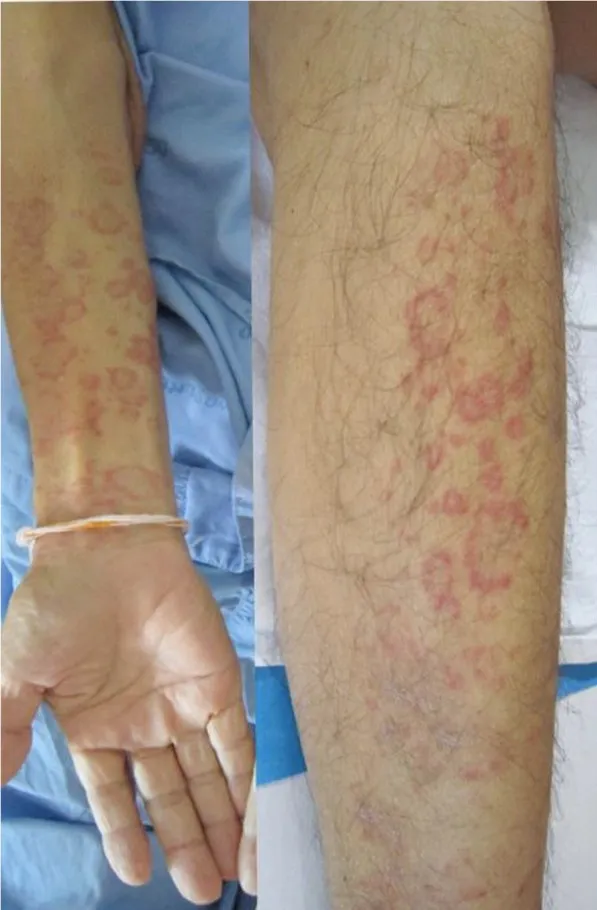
Multiple, well-defined, non-blanchable, erythematous macules and papules in an annular arrangement.
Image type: medical_photograph (skin_photograph)